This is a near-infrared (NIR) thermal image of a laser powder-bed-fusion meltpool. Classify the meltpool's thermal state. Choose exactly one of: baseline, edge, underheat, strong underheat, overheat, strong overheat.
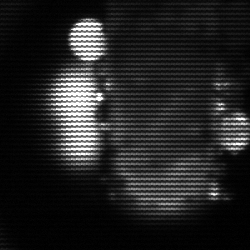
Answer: strong underheat